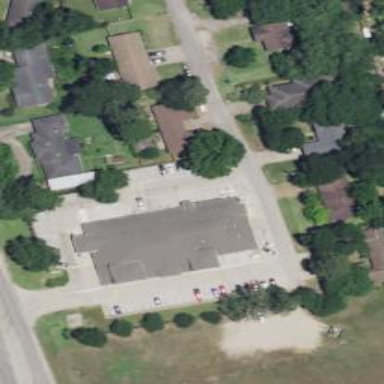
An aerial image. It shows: Healthcare clinic.